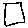
Label: square